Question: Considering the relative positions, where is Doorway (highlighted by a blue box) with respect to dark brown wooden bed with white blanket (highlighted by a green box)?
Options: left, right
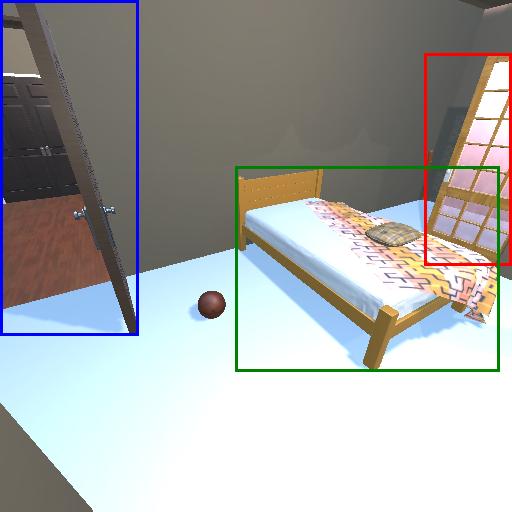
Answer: left